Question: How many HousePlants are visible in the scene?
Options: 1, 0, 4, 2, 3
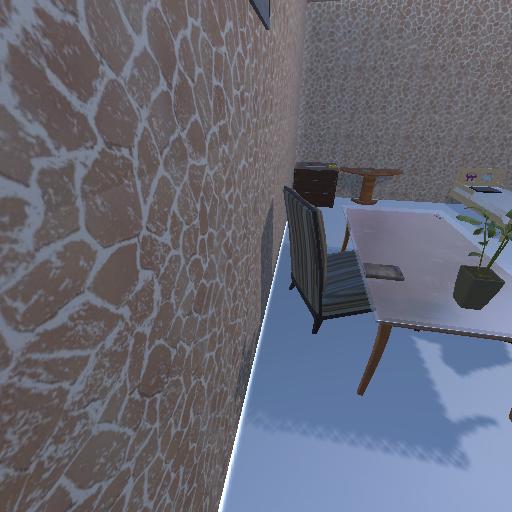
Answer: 1